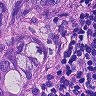
Metastatic tissue present: yes